Aerial crown-view tile of a tropical tree (Barro Colorado Island, Panama), acquired 20250715:
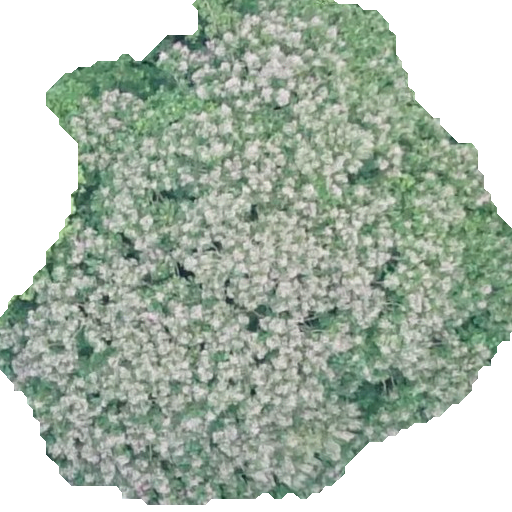
Species: Dipteryx oleifera
GBIF accepted scientific name: Dipteryx oleifera
Crown area: 288.747 m²